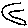
Label: moon